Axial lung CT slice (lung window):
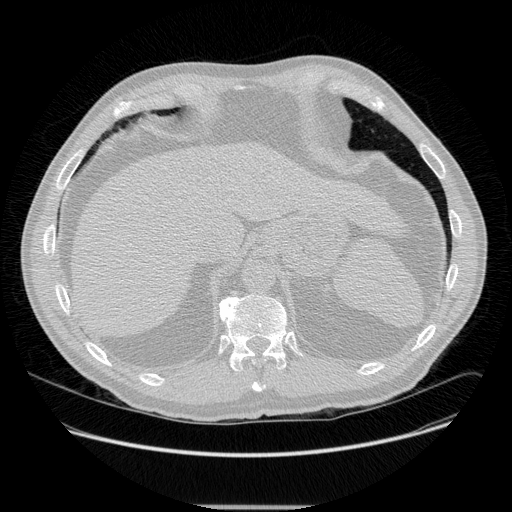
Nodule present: no